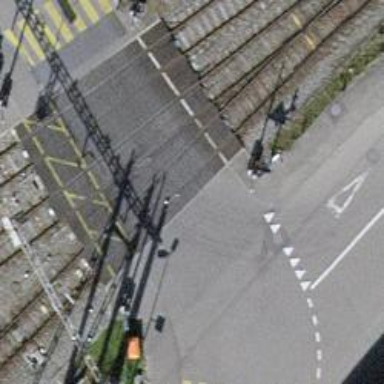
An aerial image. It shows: Level crossing with double half barrier.